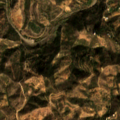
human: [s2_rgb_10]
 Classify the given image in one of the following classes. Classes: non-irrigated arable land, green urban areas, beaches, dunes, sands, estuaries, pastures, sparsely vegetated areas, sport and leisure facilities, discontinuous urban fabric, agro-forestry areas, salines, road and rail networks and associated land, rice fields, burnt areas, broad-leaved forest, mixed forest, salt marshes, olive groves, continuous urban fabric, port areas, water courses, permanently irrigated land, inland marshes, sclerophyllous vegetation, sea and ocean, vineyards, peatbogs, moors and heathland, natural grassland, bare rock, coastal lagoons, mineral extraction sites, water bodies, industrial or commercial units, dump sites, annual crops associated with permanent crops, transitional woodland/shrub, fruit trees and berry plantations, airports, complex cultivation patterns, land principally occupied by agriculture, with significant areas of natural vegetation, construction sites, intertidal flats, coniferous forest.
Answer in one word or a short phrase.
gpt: olive groves, complex cultivation patterns, land principally occupied by agriculture, with significant areas of natural vegetation, sclerophyllous vegetation, transitional woodland/shrub